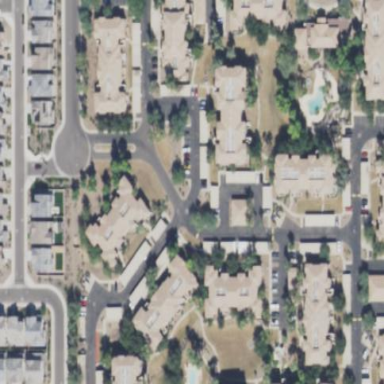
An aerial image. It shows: Residential area with apartments.